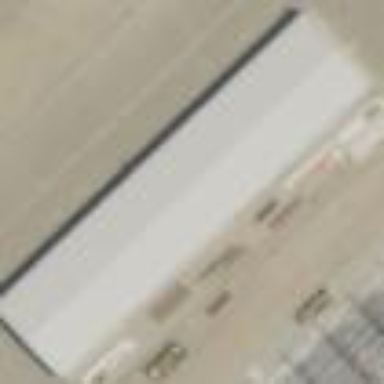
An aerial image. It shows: Hangar building at the airport.